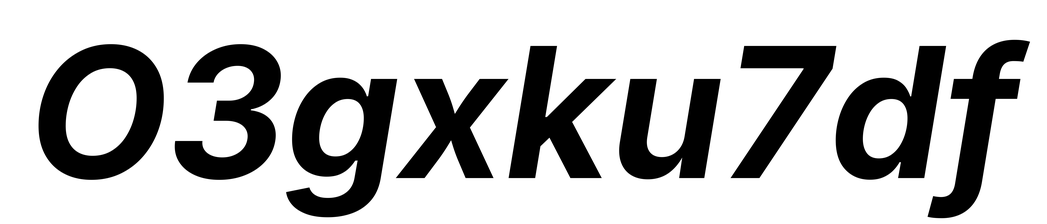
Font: Inter-Italic_Bold_Italic